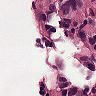
Metastatic tissue present: yes